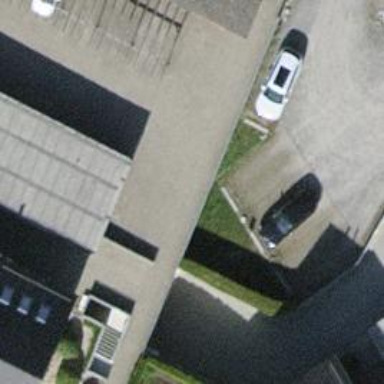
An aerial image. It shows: Parking aisle with paving stones.